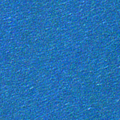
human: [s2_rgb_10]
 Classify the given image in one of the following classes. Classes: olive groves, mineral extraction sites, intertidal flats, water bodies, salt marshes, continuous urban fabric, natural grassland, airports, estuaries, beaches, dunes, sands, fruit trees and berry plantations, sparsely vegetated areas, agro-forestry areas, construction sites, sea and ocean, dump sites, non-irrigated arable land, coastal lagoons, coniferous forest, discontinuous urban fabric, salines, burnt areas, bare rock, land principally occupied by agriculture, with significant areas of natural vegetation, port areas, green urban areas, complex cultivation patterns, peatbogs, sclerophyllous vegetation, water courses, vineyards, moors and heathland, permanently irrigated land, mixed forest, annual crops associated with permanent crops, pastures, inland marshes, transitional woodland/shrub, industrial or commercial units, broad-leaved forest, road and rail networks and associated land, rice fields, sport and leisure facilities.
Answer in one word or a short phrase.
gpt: sea and ocean